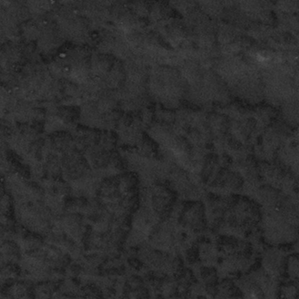
Label: frost